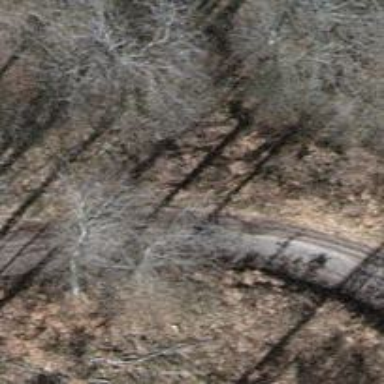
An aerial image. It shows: Unpaved track with grade2 tracktype.